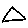
Label: triangle